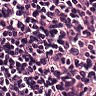
Metastatic tissue present: no